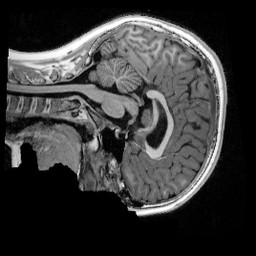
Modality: UNIT1_denoised
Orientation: sagittal
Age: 10
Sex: male
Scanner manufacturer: siemens
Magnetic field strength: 3 T
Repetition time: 4 s
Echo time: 0.00303 s